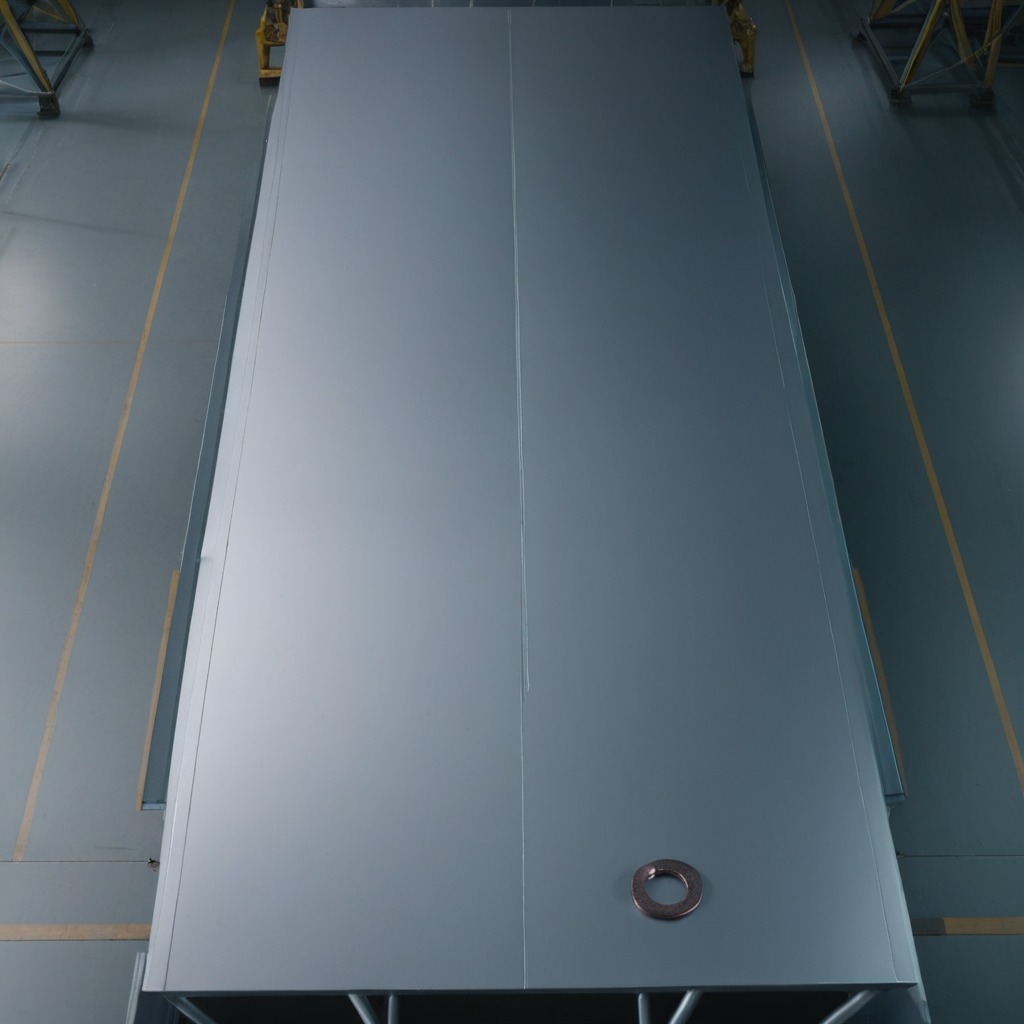
A flat metal washer is lying on the toolbox surface in an airplane hangar workshop.